Question: I'm using C++ Builder 2009.
I've been doing some international work on one of my projects. I've upgraded my query components to UniQuery components and all of my db connections to UniDAC. Now when I run my program, some of the forms will throw some exceptions when the form is being created.
'''
Project X.exe raised exception class EClassNotFound with message 'Class TLargeintField not found'.
'''
Doing some reading online, some suggestions were to remove all of the fields in the query component and readd them, which I did and still get the same messages. I'm curious if I'm doing something wrong, or if I need to add a reference to the VCL? <URL>
Below is a screenshot of the error message.

Based on the error message, it makes me feel like I might have a reference to the header file properly, but not referencing the lib file properly.
I beleive the header file for the VCL would be in:
'''
C:\Program Files (x86)\CodeGear\RAD Studio.0\includecl
'''
I've tried adding the following into the lib path and it still can't find the class:
'''
C:\Program Files (x86)\CodeGear\RAD Studio.0\lib
C:\Program Files (x86)\CodeGear\RAD Studio.0\lib
elease
C:\Program Files (x86)\CodeGear\RAD Studio.0\lib\psdk
'''
Any ideas?
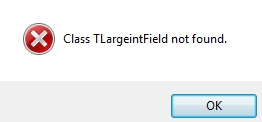
Answer: I found out the root cause of the issue. This particular issues is related to korzh translation tool in which after you make changes to the form, you need to refresh the language files. This process runs the compiler multiple times and from what I can tell, updates different dfm's for each of the files. This message was coming across when my region settings were set to Itailian (Italy), and looked to be referencing an old dfm. After refreshing the languages, it looks like my other attempts (removing then readding the fields to the UniQuery componenets), solved the issue...